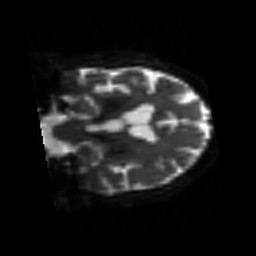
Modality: sbref
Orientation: coronal
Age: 64
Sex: male
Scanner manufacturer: siemens
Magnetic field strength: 3 T
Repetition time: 3.2 s
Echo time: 0.081 s